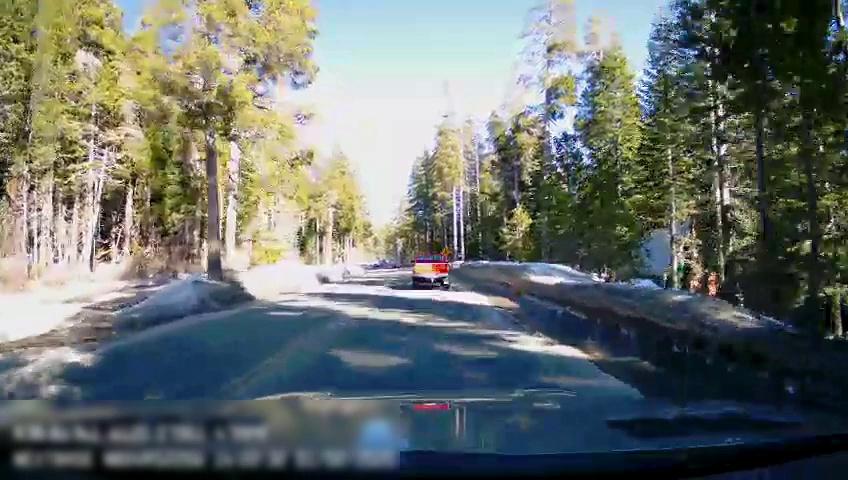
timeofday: Day
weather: Sunny
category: Drivable Space
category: Vehicles | Truck
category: Lanes | Current Lane
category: Traffic | Signs